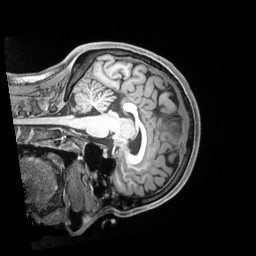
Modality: T1w
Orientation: sagittal
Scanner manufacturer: siemens
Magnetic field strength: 3 T
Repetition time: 2.5 s
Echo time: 0.00218 s